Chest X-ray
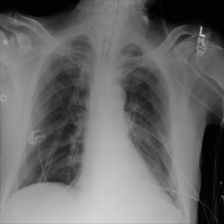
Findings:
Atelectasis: negative
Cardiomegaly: negative
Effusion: negative
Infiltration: negative
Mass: negative
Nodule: negative
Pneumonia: negative
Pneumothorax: negative
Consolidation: negative
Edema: negative
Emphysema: negative
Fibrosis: negative
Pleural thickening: negative
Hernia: negative